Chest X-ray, AP view. Patient: 21 years old, sex F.
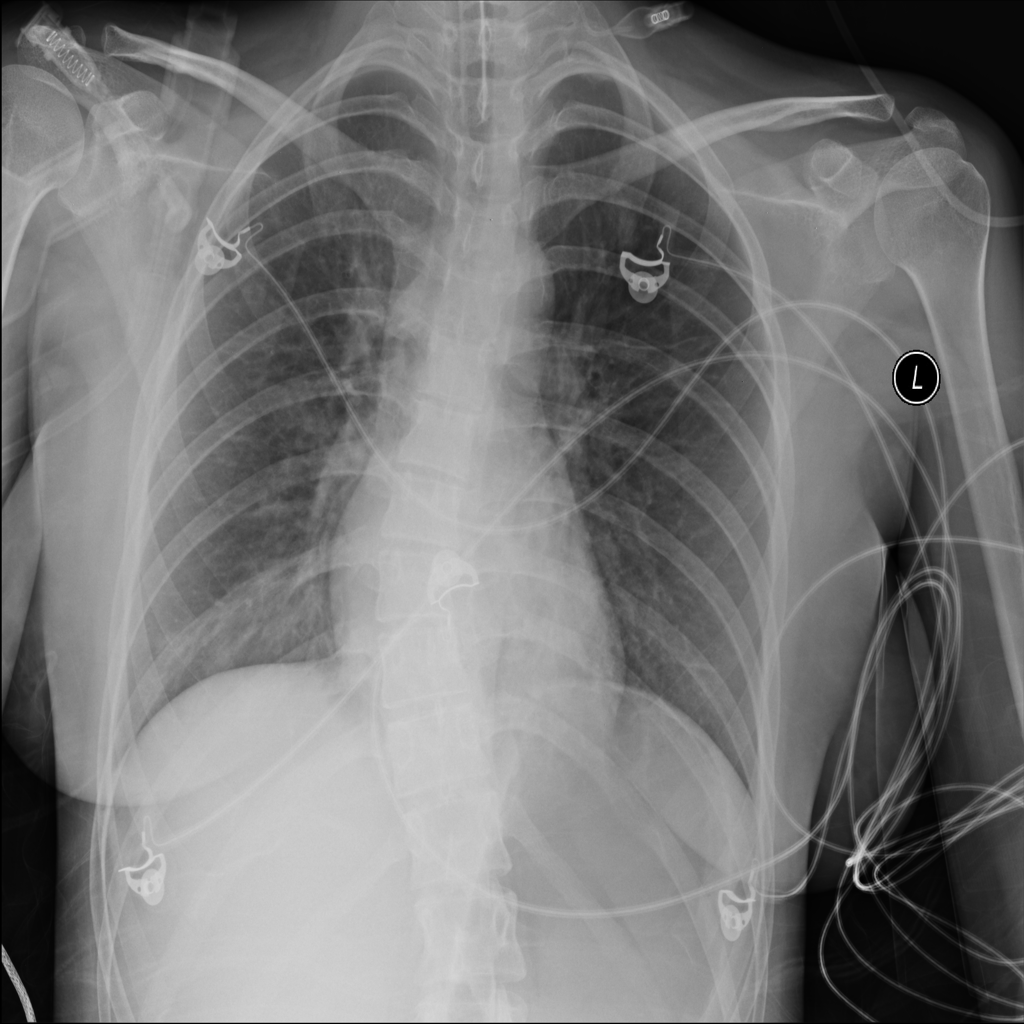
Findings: No Finding